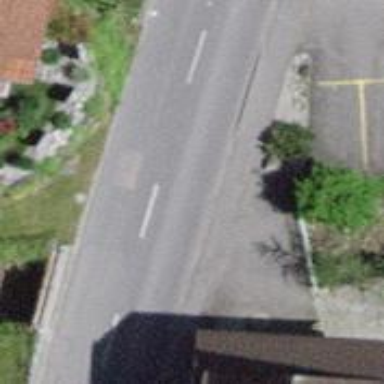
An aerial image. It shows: Tertiary road with asphalt surface that goes over bridge.